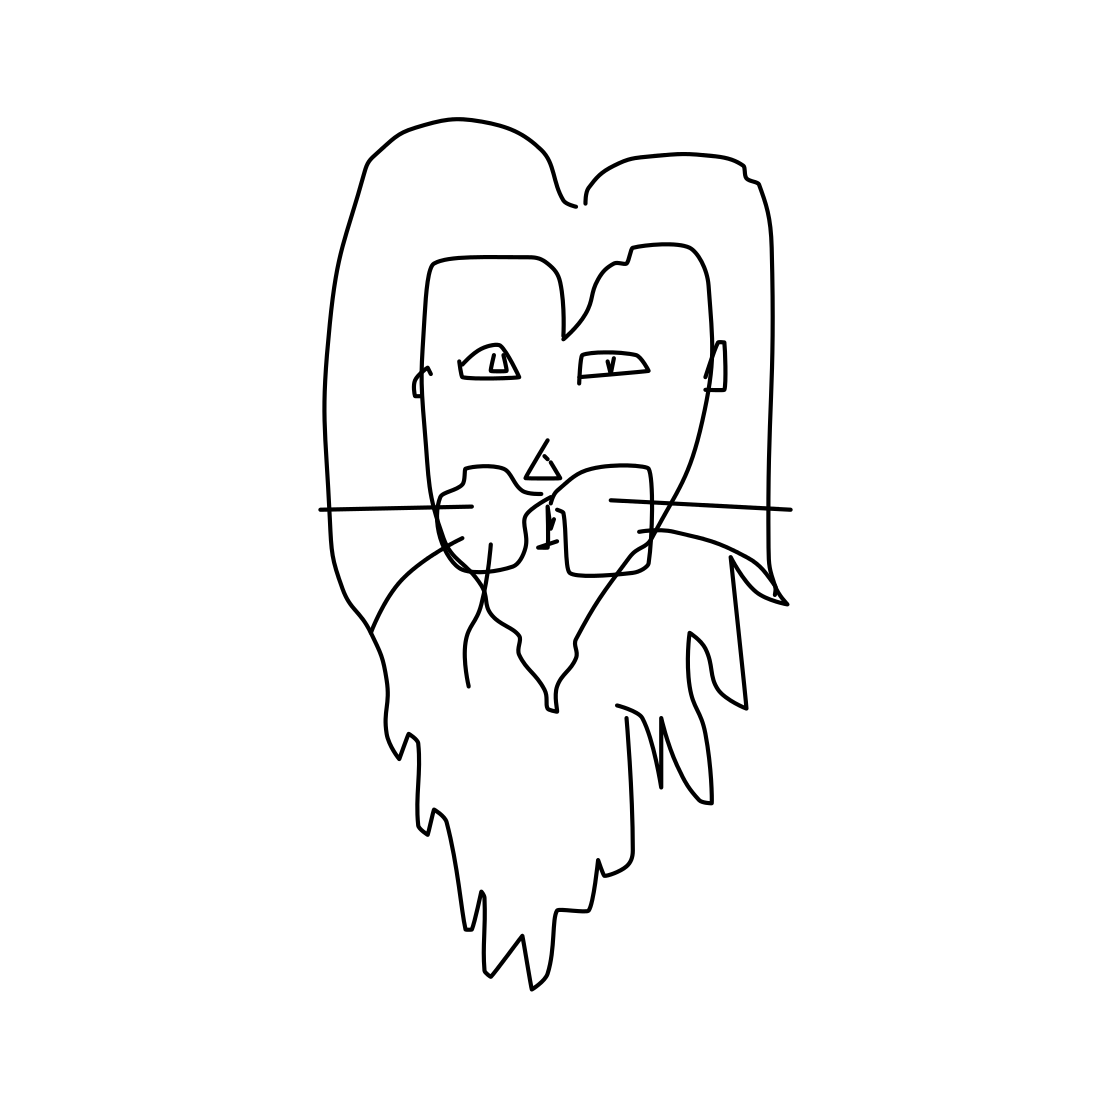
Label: lion